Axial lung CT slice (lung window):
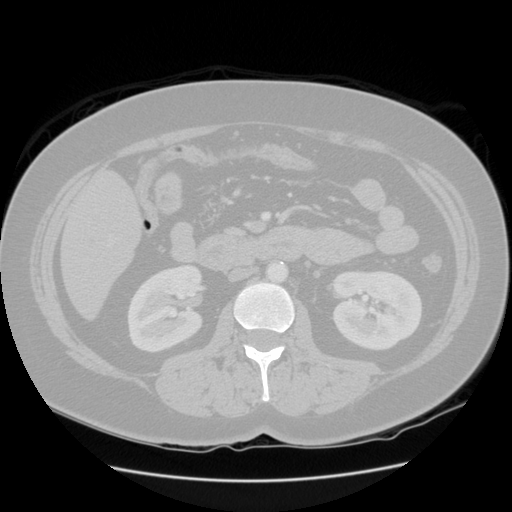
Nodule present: no